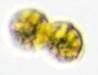
Label: Margalefidinium